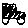
Label: car